Question: I am using CMake to create my VS2012 solution, I need to set a code generation option to compile code in a specific way.

I need to set the C++ Exceptions to a specific setting.
How do I go about this? So far I've been trying this
SET_TARGET_PROPERTIES(swaretrievalobjects1000 PROPERTIES COMPILE_FLAGS "Yes with Extern C functions (/EHs)")
Is this correct or totally wrong?
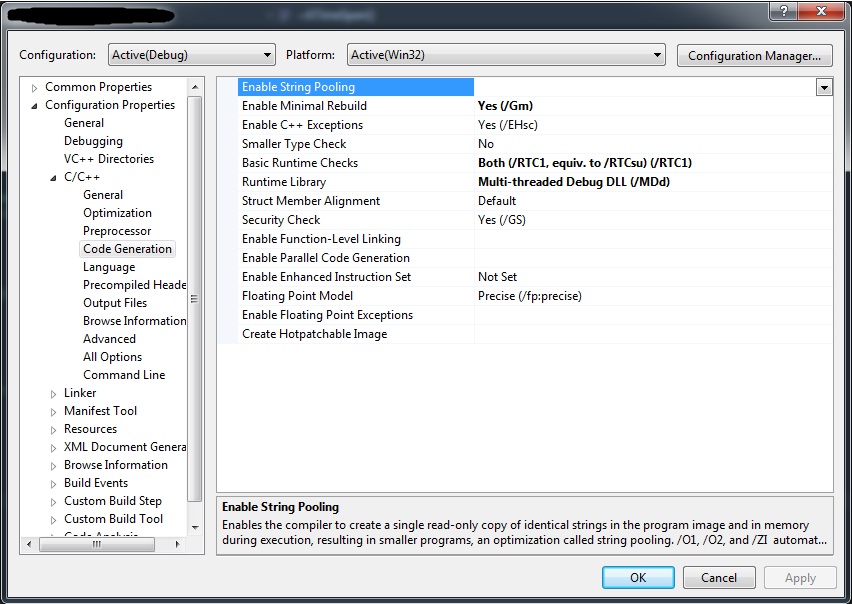
Answer: I was on the right track
'''
IF(WIN32)
IF(MSVC)
IF(MSVC_VERSION EQUAL 1700)
SET_TARGET_PROPERTIES(swaretrievalobjects1000 PROPERTIES COMPILE_FLAGS "/EHs")
ENDIF(MSVC_VERSION EQUAL 1700)
ENDIF(MSVC)
ENDIF(WIN32)
'''
Is what i used in the end also had to make sure it was in the correct place towards the end of file.